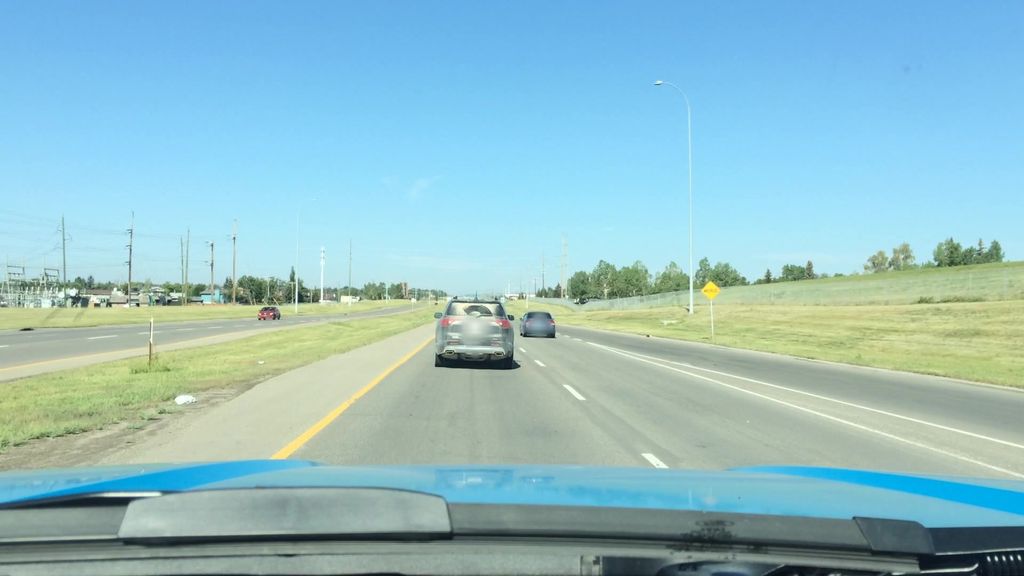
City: calgary